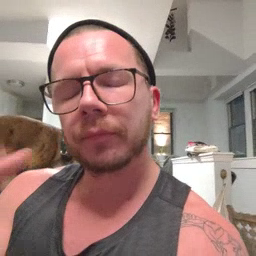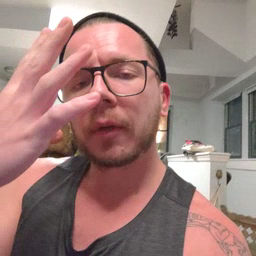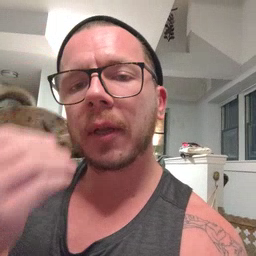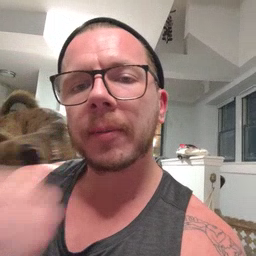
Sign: sleep